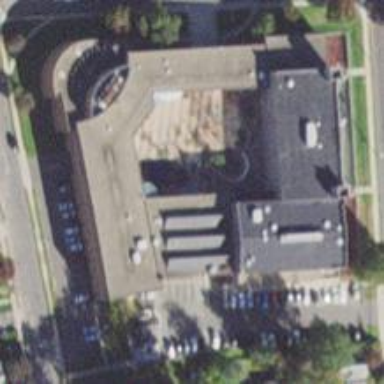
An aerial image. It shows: School.